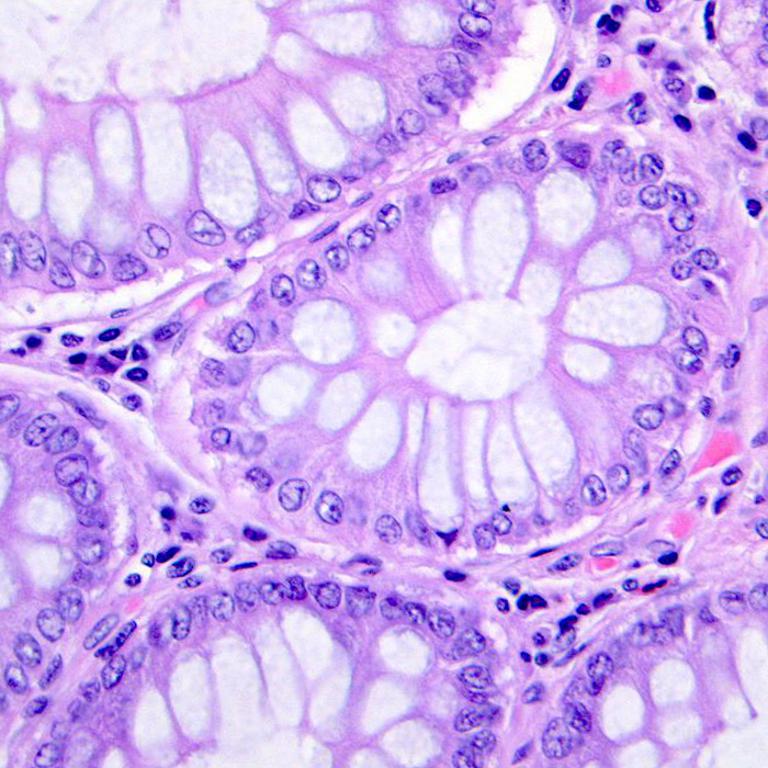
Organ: colon
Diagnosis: benign